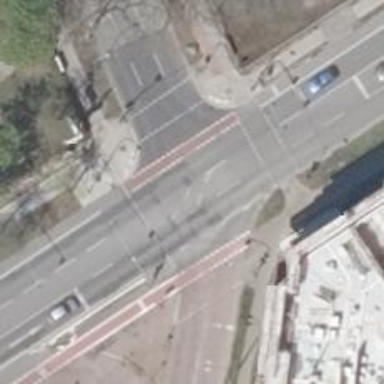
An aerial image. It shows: Residential road with sidewalks on both sides and designated cycle track.